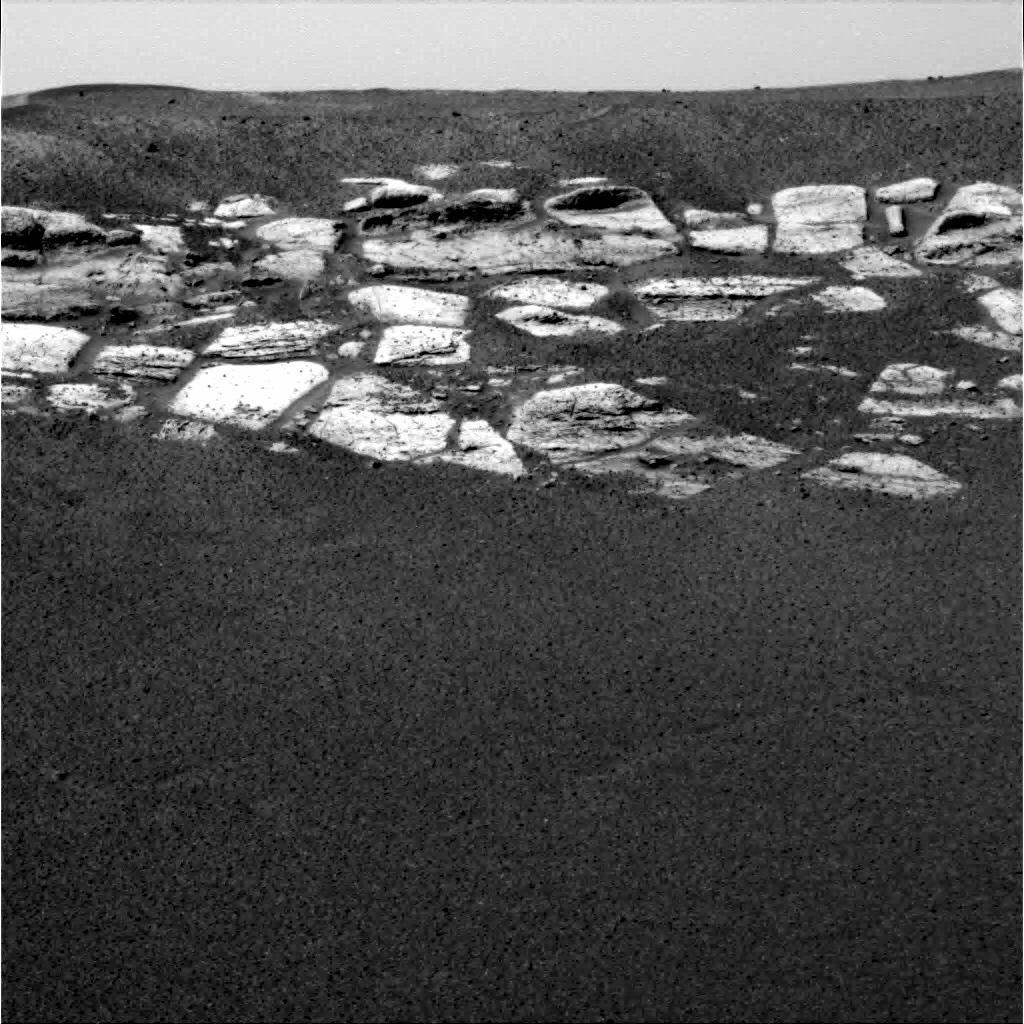
Terrain classes present: Bedrock, Gravel / Sand / Soil, Sky / Distant Mountains